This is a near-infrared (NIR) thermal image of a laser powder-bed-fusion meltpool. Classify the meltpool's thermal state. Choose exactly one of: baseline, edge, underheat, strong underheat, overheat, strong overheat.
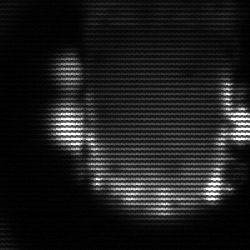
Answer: baseline